Question: I have some arbitrary curve in 3 dimensions made up of a list of XYZ cartesian points. The points are not evenly distributed (theres a time factor). How can I 'rebuild' the curve with a given number of points that should make up the curve. I see this done in 3D modeling programs so im pretty sure its possible, I just dont know how.

Based on the answer, i needed it in python so i started working to convert interparc into python. I got as far as the linear interpolation. It is probably inefficient and has redundancies, but maybe it will be useful to someone <URL>
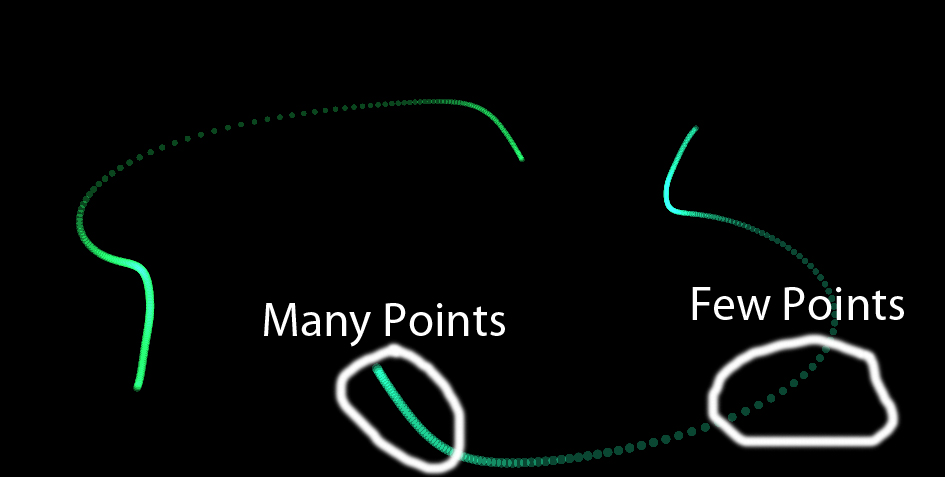
Answer: I'd use <URL> will be entirely adequate, and extremely fast.
The curve may be completely general, even crossing over itself. I'll give a simple example for a 3-d space curve:
'''
t = linspace(0,1,500).^3;
x = sin(2*pi*t);
y = sin(pi*t);
z = cos(3*x + y);
plot3(x,y,z,'o')
grid on
box on
view(-9,12)
'''

'''
xyzi = interparc(100,x,y,z,'lin');
plot3(xyzi(:,1),xyzi(:,2),xyzi(:,3),'o')
box on
grid on
view(-9,12)
'''